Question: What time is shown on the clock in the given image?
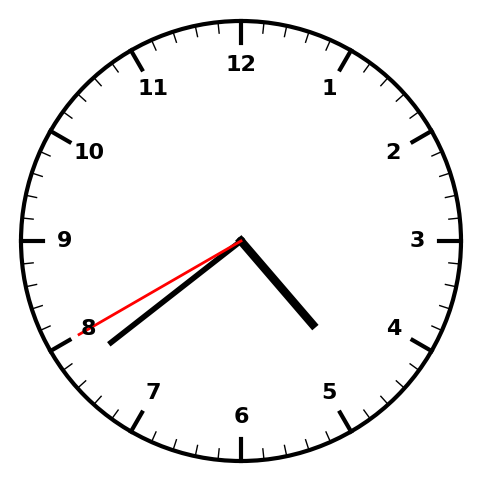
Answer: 04:38:40